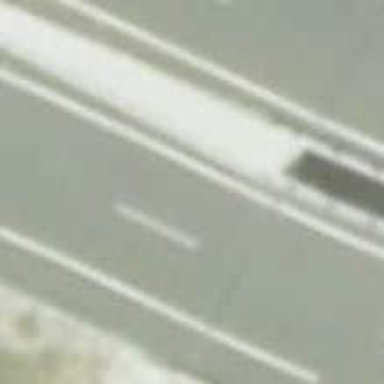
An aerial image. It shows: Asphalt motorway.